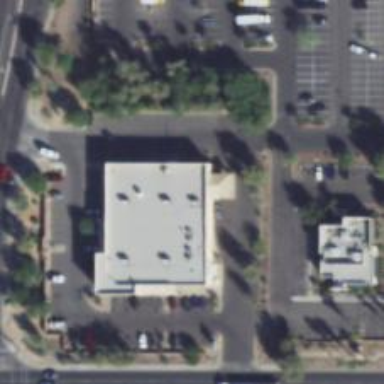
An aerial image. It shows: Pharmacy providing healthcare services.